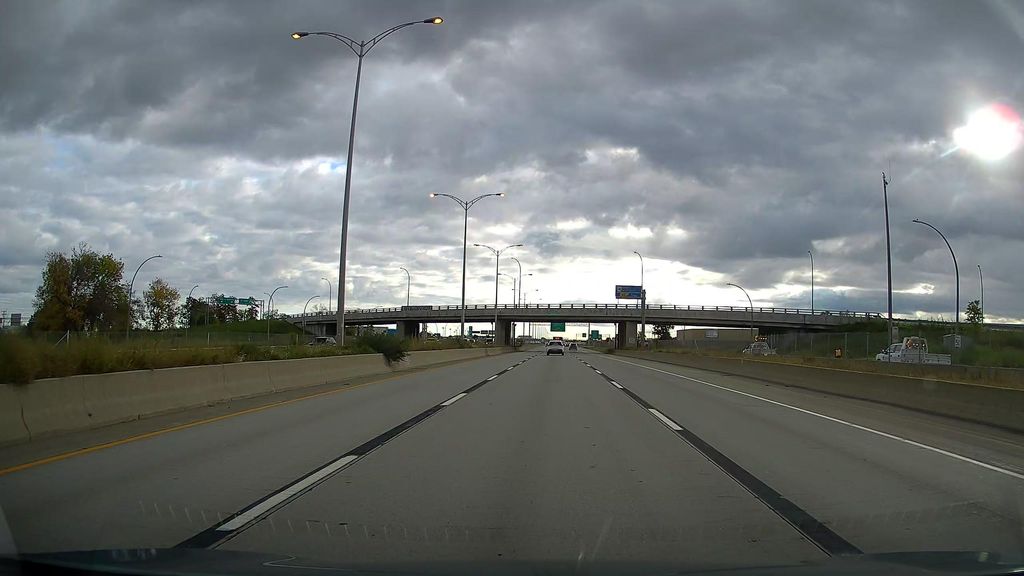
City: montreal